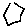
Label: hexagon